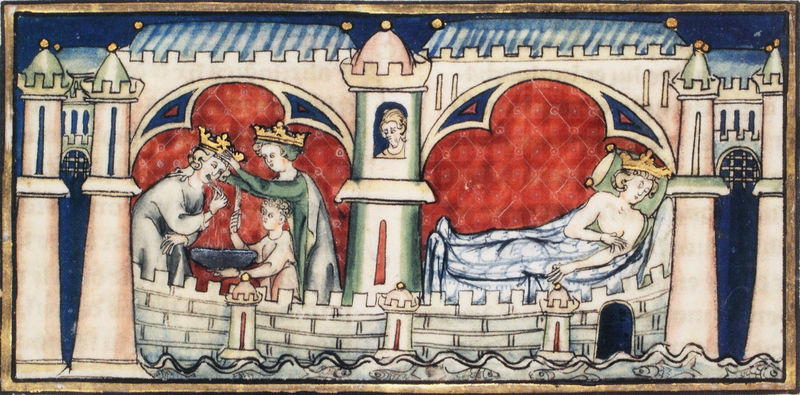
Titel: Berliner Alexanderroman
Institution: Berlin, Preußischer Kulturbesitz, Kupferstichkabinett
Schlagwörter: blau, gemälde, himmel, mann, schlaf, wasser, weiß, frauen, grün, stadt, wäsche, fenster, frau, tür, zeichnung, dach, rot, schloss, diener, rahmen, schale, schüssel, teller, bild, bildnis, goldrahmen, innenraum, gold, decke, familie, kind, krone, boot, kinder, turm, topf, farbig, schiff, wellen, liegen, rahmung, schlafen, mauer, farbe, rand, querformat, kissen, könig, essen, polster, detail, bett, junge, tor, zinnen, buch, burg, türme, palast, becken, seite, buchseite, toilette, fisch, sterben, mittelalter, krönung, prinz, wächter, könige, königin, napf, taufe, miniatur, hofdame, schlafender, royal, fische, kronen, burgtor, waschbecken, buchmalerei, mittelelter, manuskript, knappe, illumination, falltür, 1300, zahnbürste, zähneputzen, rolandslied, manuskriptseite, a royal family is cleaning teeth while another royal member is asleep in another oom of a castle